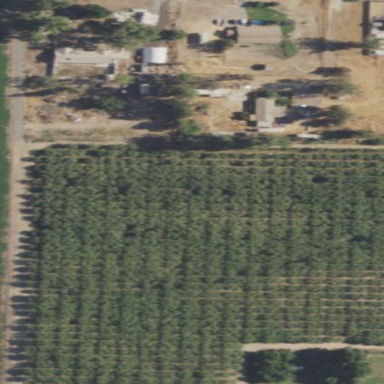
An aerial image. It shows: Orchard.